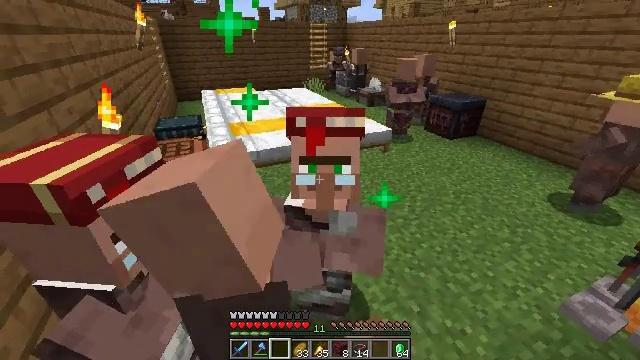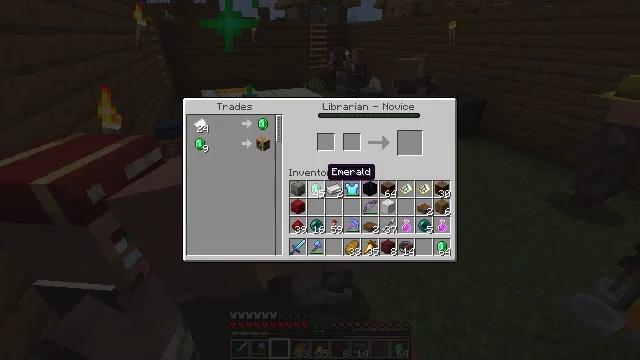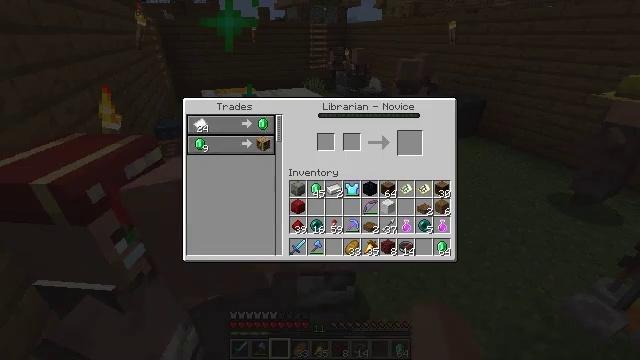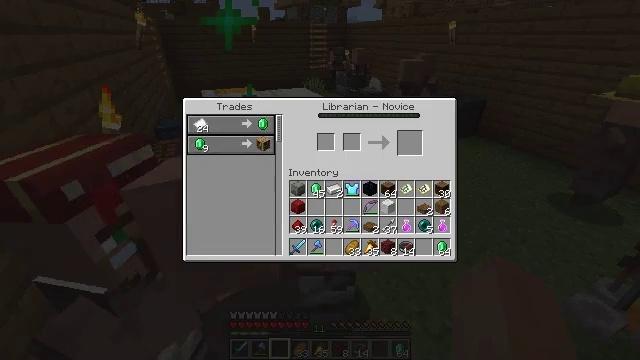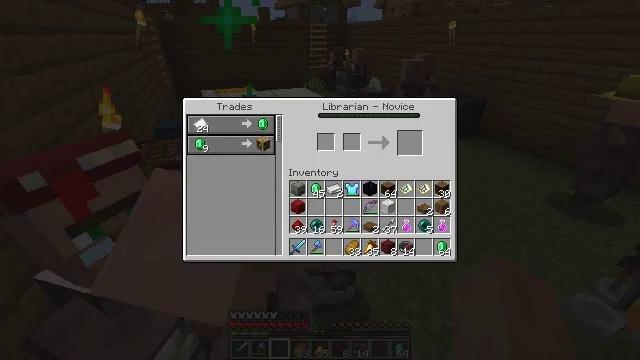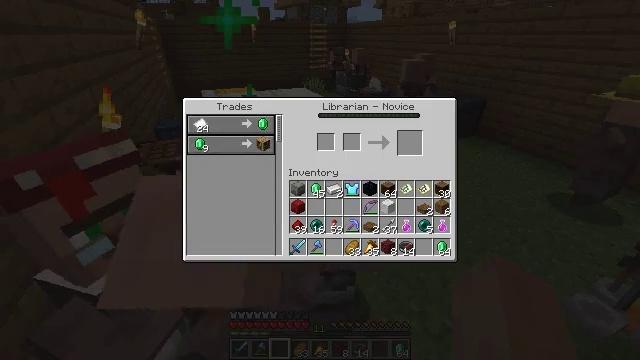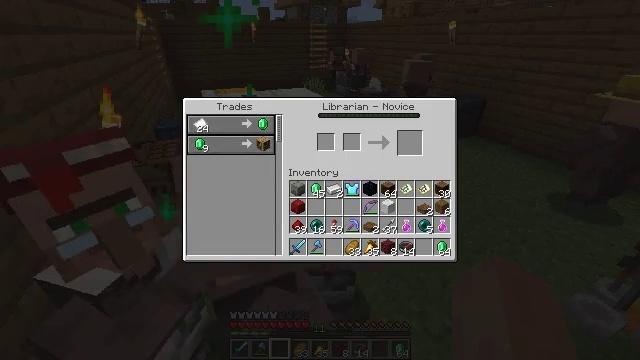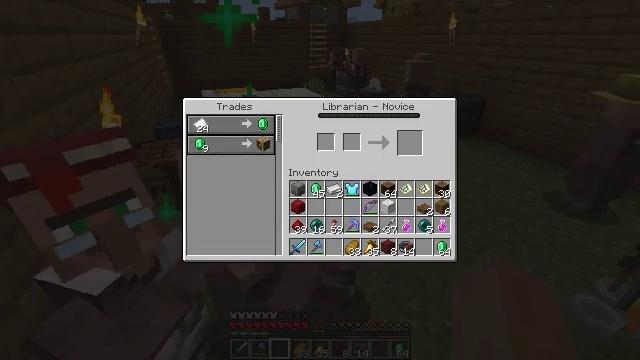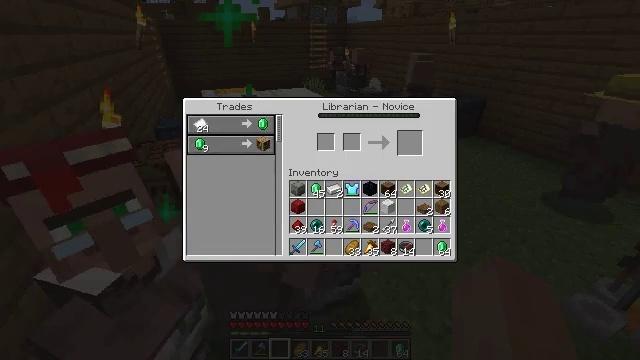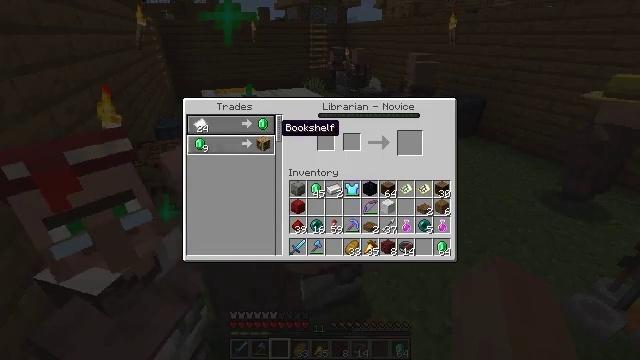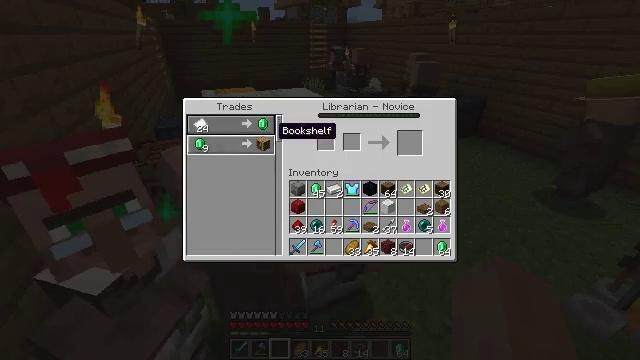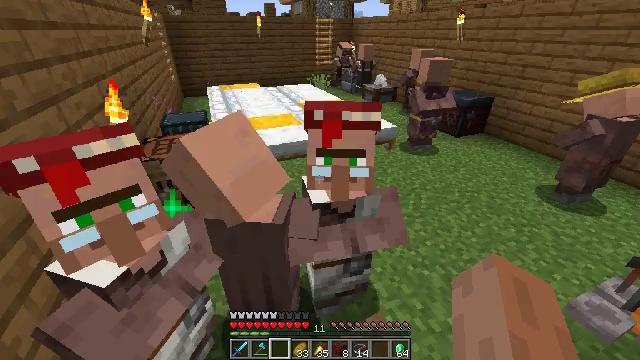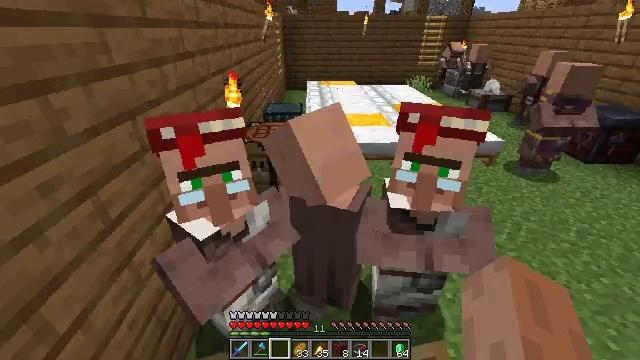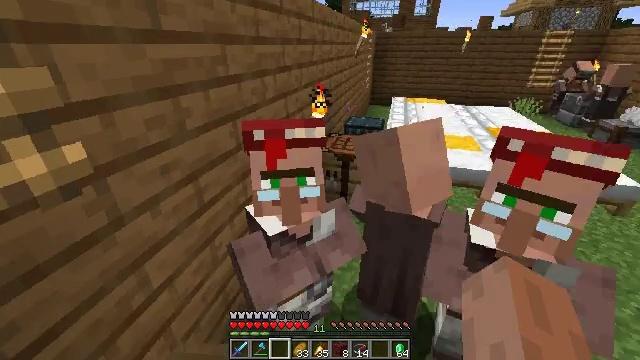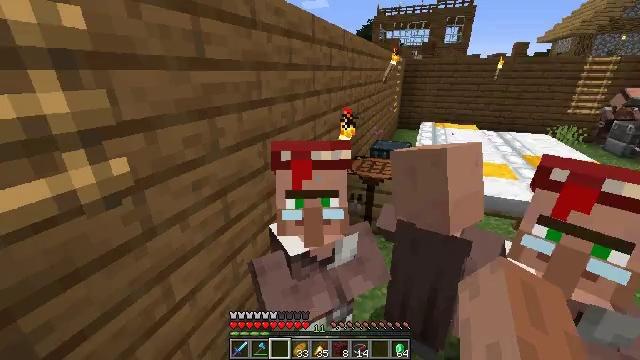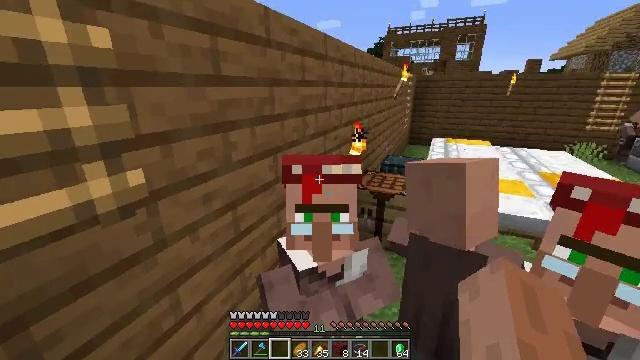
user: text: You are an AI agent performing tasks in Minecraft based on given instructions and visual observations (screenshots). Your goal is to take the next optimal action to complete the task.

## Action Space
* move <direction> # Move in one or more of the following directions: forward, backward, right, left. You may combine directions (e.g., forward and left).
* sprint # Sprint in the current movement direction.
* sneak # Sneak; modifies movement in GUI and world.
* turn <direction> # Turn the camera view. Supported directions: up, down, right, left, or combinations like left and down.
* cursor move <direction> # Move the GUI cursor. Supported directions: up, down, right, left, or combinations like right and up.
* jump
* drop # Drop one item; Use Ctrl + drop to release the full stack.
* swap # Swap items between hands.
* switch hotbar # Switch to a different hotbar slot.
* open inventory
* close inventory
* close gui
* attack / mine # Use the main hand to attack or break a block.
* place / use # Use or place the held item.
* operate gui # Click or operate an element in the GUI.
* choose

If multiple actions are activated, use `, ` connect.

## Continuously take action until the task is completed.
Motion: motion action
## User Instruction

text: Collect the lectern by destroying it.
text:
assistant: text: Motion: open gui
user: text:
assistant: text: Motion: no_op
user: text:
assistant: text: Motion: cursor move left and up
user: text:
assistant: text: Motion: cursor move left and up
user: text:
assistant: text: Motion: no_op
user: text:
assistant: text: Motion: no_op
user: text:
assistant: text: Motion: cursor move left
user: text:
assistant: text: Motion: no_op
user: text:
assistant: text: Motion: no_op
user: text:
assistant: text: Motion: no_op
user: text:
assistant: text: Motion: cursor move left
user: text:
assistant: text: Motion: turn left, close gui
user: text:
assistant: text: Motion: turn left and up
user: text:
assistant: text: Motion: turn left and up
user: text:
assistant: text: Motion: turn left and up, use / place
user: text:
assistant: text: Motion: use / place
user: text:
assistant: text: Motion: use / place
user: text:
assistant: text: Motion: use / place
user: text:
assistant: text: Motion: turn right and down
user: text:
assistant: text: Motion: open gui
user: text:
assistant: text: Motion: no_op
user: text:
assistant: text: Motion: no_op
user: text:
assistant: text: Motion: cursor move left
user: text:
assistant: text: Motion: cursor move left and up
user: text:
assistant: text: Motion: cursor move left and up
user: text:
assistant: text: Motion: no_op
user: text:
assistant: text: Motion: no_op
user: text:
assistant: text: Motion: cursor move up
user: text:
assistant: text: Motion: no_op
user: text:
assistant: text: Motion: no_op